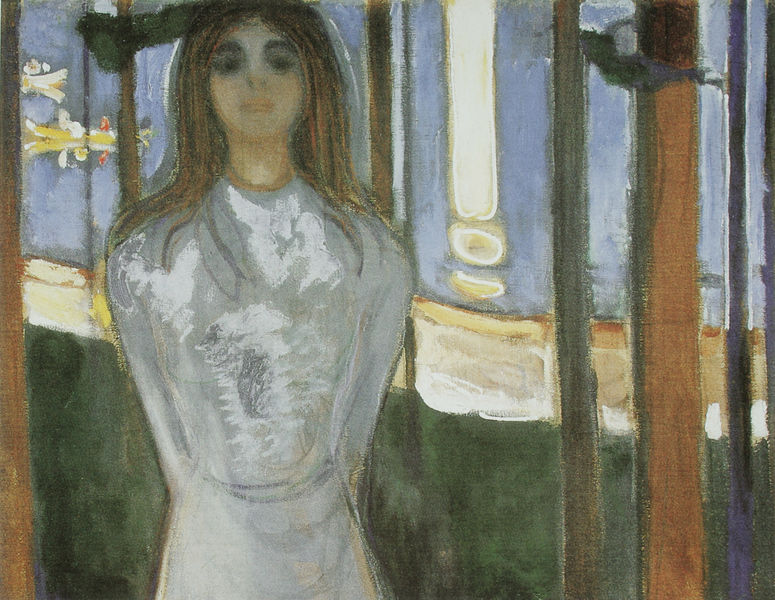
Titel: Die Stimme
Künstler: Edvard Munch
Standort: Oslo
Institution: Munch-Museet
Schlagwörter: baum, blau, dunkel, himmel, meer, vogel, wasser, weiß, baumstämme, bäume, fluss, gelb, grün, mädchen, ocker, see, teich, ufer, blumen, braun, fenster, frau, grau, haar, holz, kleid, licht, mund, nase, orange, rücken, schwarz, säule, blick, blüte, blüten, dame, gras, gürtel, rasen, weg, wiese, beige, expressionismus, malerei, symbolismus, arm, arme, augen, bluse, gesicht, kragen, mensch, stehen, hals, hände, portrait, porträt, öl, baumstamm, spiegelung, stamm, gewässer, gitter, schlank, sonne, auge, haare, lange haare, augenbrauen, lippe, lippen, schulter, schultern, wald, boot, boote, paddel, ruder, garten, taille, schiff, schiffe, farben, modern, lila, violett, ausdruck, stämme, duktus, ruderboot, ruderer, rudern, gerade, streifen, geländer, stimmung, rüsche, rüschen, trübe, surreal, kurven, mond, stangen, durchblick, kanu, munch, traum, form, kittel, eifersucht, edvard munch, verschwommen, sehnsucht, freiheit, gebunden, seerose, volant, reflex, khnopff, streben, revert, wunsch, taillie, ruderboote, edward munch, angelegt, gefesselt, träume, stimme, starren, hinter dem rücken, stimmlos, ausrufezeichen, braunehaare, rufzeichen